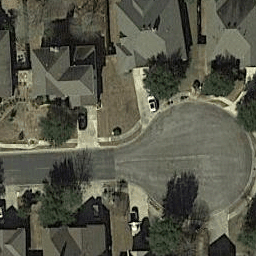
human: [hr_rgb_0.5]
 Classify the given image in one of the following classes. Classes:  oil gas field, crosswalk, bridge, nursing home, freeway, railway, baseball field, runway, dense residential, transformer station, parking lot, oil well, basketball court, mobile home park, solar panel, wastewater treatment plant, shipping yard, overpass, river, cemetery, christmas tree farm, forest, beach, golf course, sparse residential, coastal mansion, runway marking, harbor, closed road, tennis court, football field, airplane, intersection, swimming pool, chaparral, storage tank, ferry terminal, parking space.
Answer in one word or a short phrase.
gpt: closed road